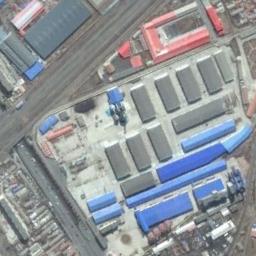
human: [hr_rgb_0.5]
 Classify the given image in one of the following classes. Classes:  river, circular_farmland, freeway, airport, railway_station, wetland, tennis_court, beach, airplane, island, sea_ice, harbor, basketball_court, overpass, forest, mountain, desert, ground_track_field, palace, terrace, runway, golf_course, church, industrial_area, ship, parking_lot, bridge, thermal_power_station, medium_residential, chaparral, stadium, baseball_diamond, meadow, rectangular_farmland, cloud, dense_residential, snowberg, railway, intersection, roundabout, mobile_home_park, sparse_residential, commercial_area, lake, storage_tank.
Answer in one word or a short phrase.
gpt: industrial_area